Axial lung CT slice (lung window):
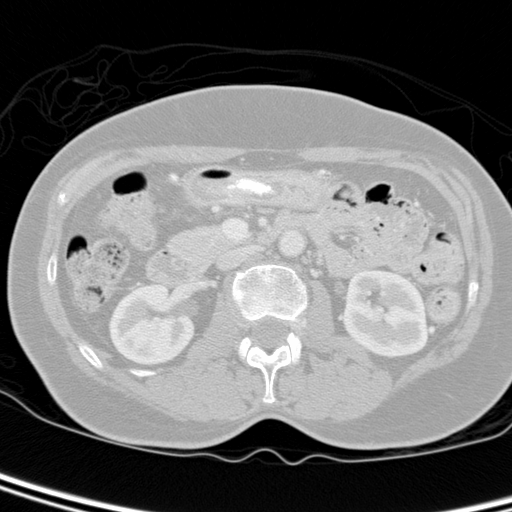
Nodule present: no